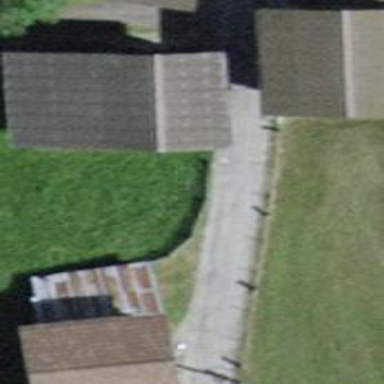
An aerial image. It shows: Alley classified as service road.